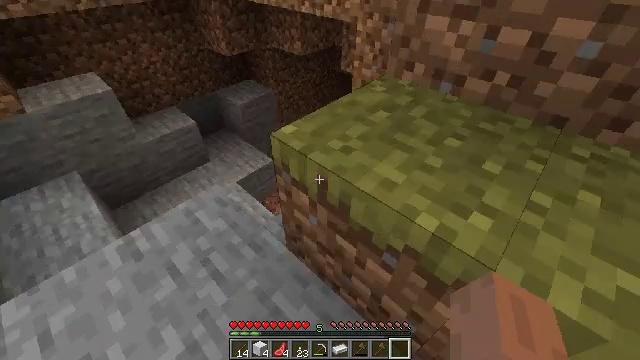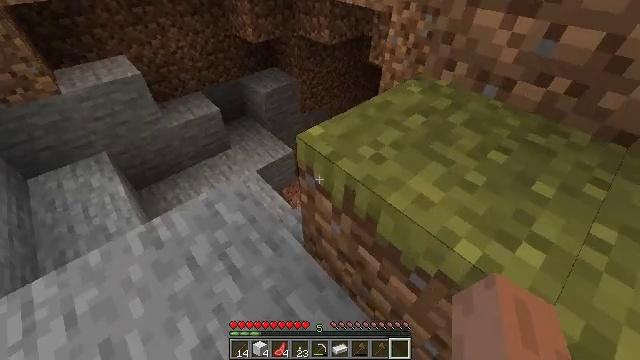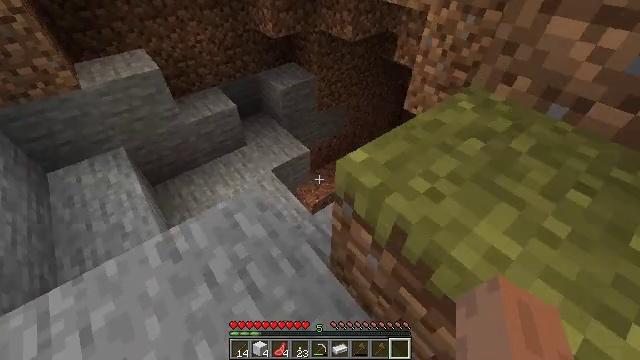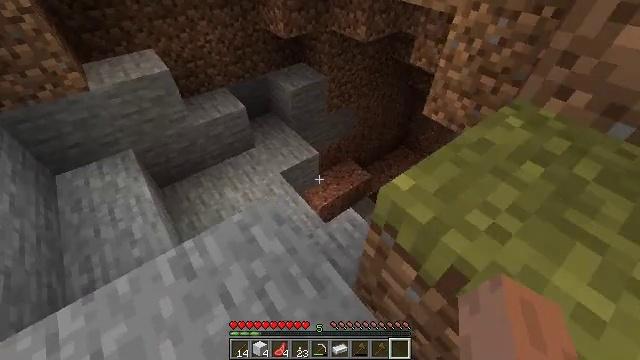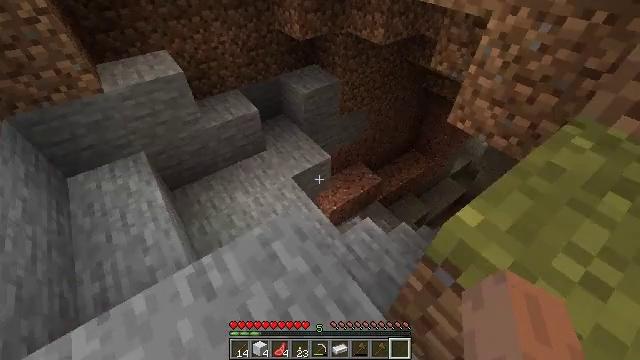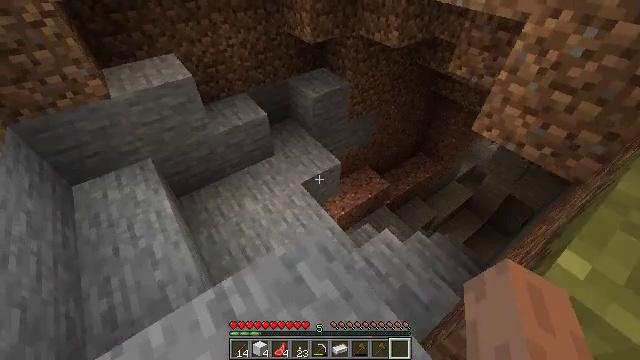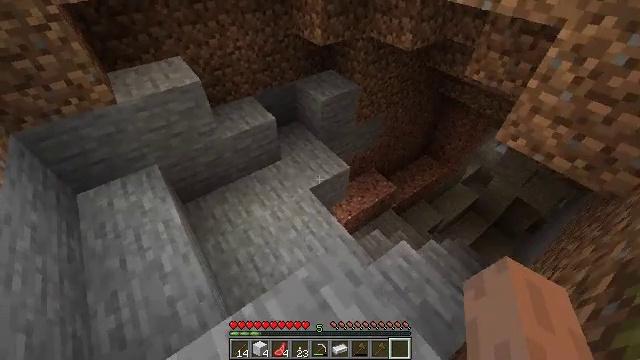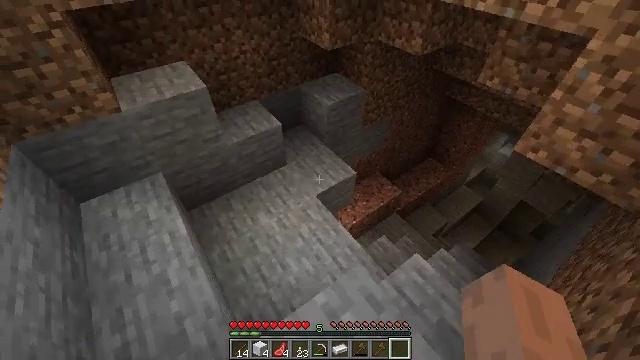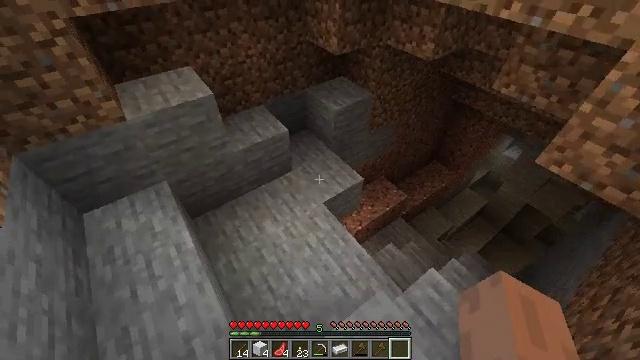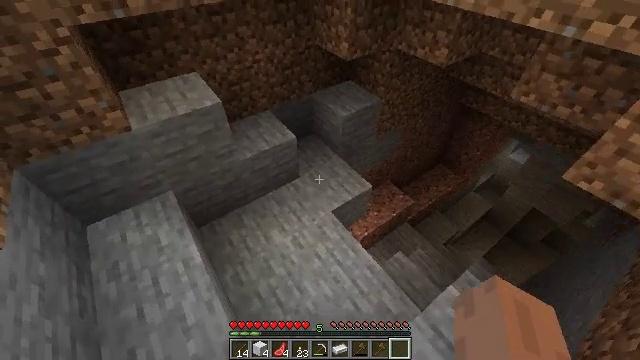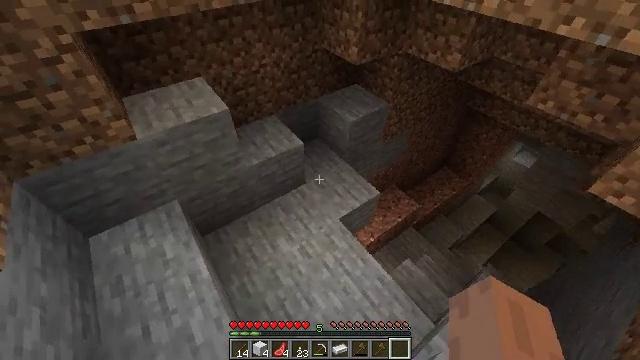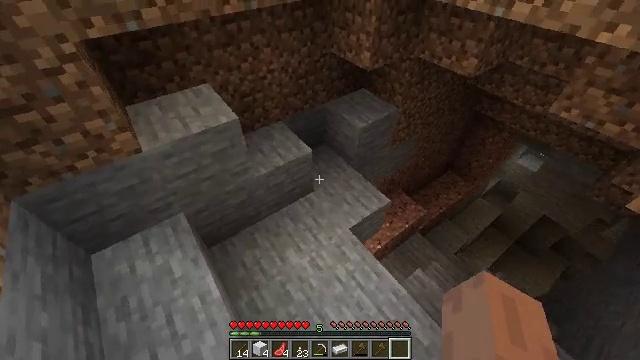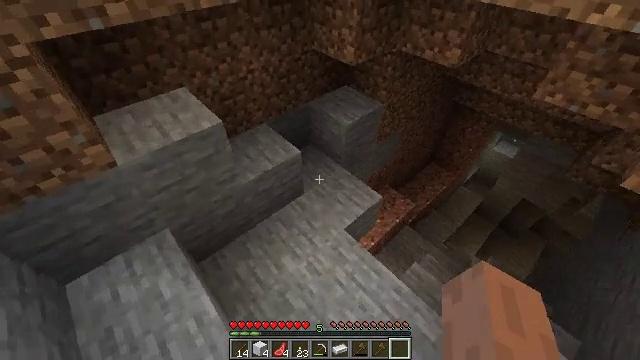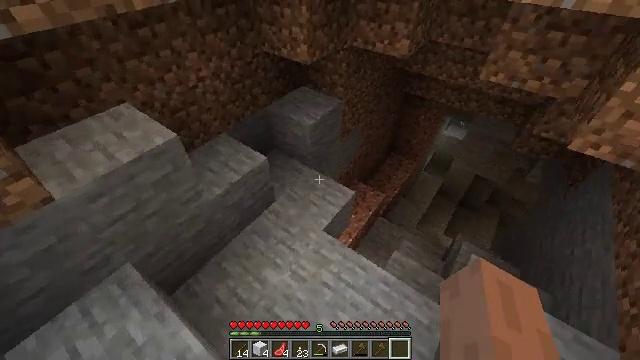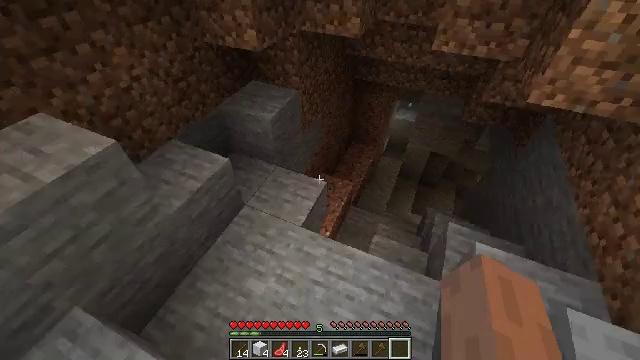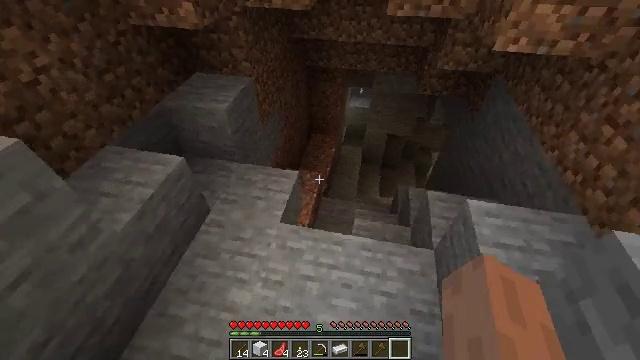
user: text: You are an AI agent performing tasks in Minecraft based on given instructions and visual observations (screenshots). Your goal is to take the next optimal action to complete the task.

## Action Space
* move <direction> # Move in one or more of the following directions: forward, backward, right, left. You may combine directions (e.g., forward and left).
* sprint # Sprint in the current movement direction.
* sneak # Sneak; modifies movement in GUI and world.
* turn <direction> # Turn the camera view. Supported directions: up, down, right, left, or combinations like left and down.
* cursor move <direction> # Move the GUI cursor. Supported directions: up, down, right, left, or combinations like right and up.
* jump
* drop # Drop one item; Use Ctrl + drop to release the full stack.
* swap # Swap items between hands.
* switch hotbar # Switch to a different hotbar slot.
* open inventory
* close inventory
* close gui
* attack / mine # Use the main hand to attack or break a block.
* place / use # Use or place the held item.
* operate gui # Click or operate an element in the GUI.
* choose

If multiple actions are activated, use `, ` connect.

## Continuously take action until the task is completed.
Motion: motion action
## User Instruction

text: Break the cactus block.
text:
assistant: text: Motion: move forward and move left, turn left and down
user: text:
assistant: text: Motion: move forward and move left, turn left and down
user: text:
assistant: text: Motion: move forward and move left, turn left
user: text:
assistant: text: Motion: move forward and move left, turn left
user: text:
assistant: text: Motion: move forward and move left
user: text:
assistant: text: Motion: move forward and move left
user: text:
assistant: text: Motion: move forward and move left
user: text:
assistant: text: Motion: move forward and move left
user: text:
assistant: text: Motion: move forward and move left
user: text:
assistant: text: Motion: move forward and move left
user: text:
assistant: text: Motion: move forward and move left
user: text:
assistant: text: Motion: move forward and move left, turn right
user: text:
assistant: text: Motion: move forward and move left, turn right
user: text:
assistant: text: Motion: move forward and move left, turn right
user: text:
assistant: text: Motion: move forward and move left, turn right
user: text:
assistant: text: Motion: move forward and move left, turn right and up
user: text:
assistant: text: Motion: move forward and move left, turn right and up
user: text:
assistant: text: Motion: move forward, turn right and up
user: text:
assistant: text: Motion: move forward
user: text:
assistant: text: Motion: move forward
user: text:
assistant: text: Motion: move forward
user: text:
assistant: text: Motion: move forward
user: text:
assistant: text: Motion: no_op
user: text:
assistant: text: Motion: no_op
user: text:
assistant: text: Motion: no_op
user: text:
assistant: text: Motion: no_op
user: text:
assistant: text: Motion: no_op
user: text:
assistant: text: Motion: no_op
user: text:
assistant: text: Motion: move forward
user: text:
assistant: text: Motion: move forward